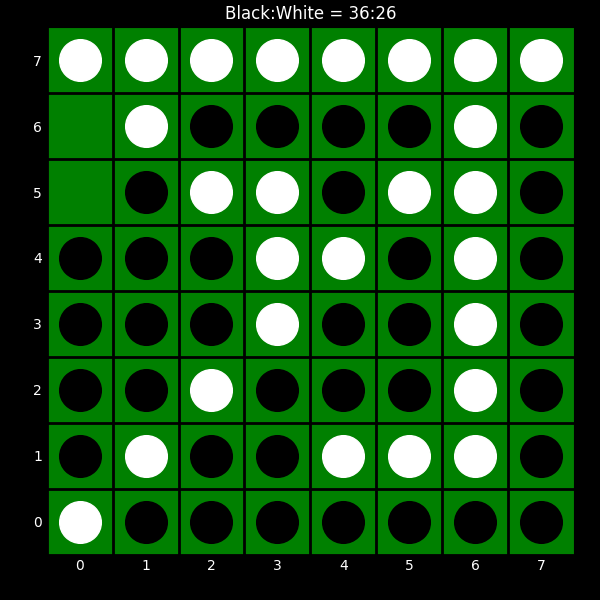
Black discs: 36
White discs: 26